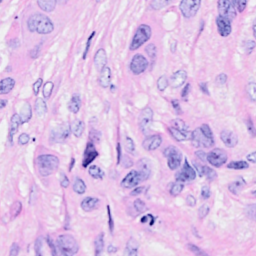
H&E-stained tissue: Breast